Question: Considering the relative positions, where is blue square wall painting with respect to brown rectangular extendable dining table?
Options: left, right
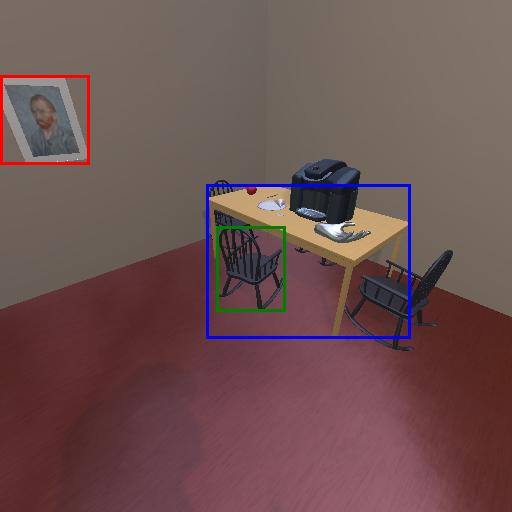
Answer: left